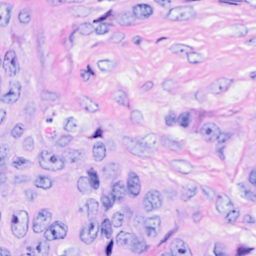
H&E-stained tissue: Breast